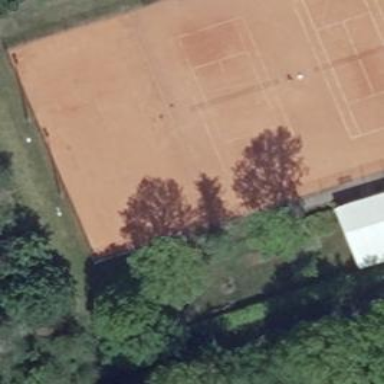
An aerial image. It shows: Tennis court on pitch.